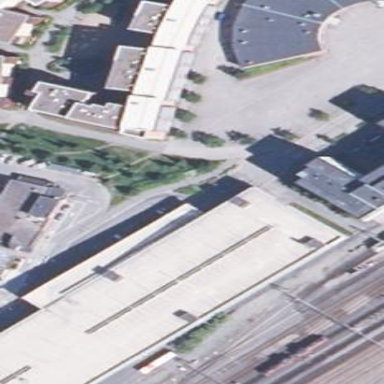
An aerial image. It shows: Multi-storey parking building.